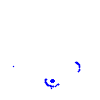
Particle: proton